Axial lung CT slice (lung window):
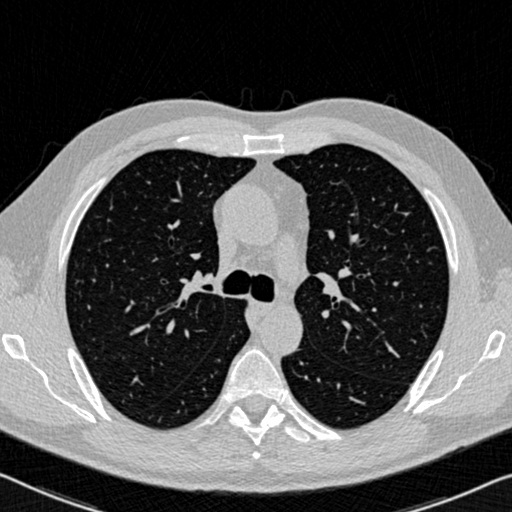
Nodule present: no